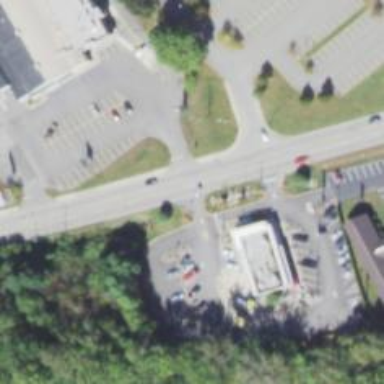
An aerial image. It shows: Asphalt road with primary designation. There is sidewalk on the left side.